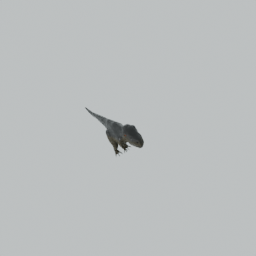
Label: animals